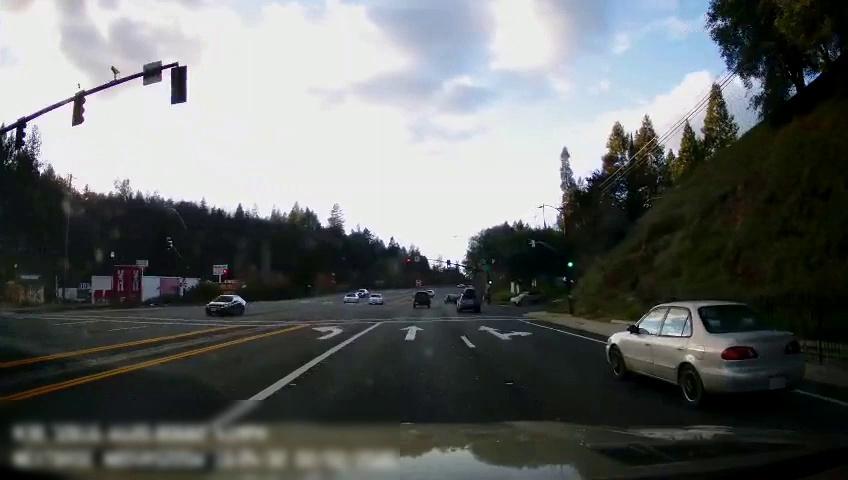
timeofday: Day
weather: Sunny
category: Drivable Space
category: Vehicles | Car
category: Vehicles | SUV
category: Vehicles | Car
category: Vehicles | SUV
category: Vehicles | SUV
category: Vehicles | Car
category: Vehicles | Car
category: Vehicles | SUV
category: Vehicles | Car
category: Vehicles | Car
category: Lanes | Current Lane
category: Lanes | Alternate Lane
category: Lanes | Current Lane
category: Lanes | Current Lane
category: Lanes | Opposite Lane
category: Lanes | Opposite Lane
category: Lanes | Opposite Lane
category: Lanes | Opposite Lane
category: Lanes | Opposite Lane
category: Traffic | Lights
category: Traffic | Lights
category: Traffic | Lights
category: Traffic | Lights